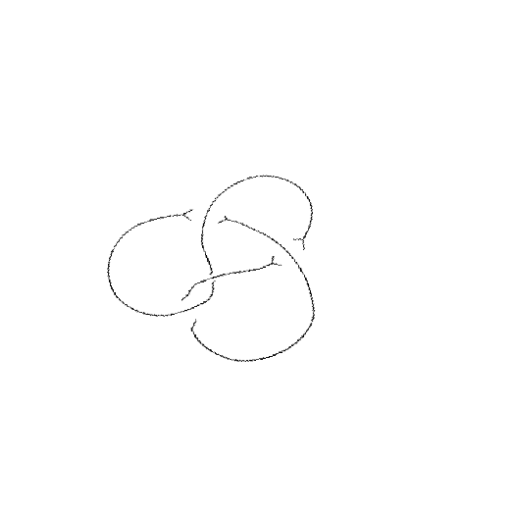
Crossing number: 4